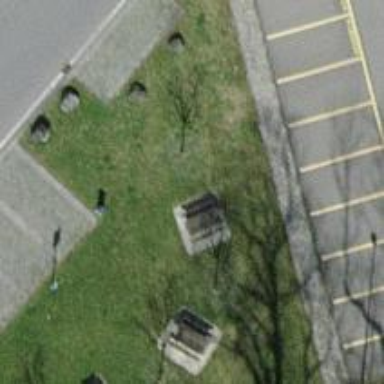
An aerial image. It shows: Picnic table located in leisure land area.